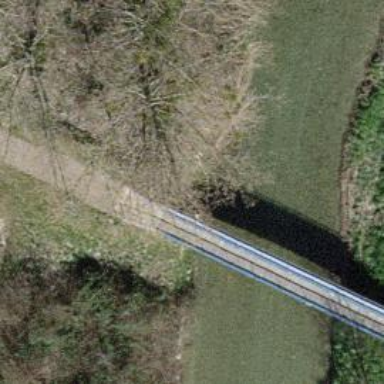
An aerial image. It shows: Path on bridge.